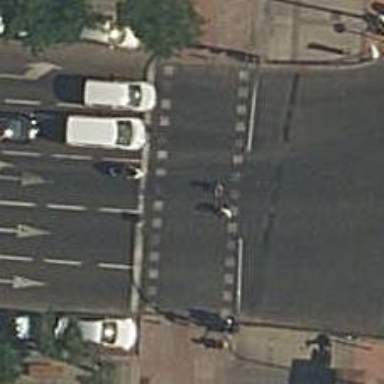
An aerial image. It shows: Road with traffic signals and zebra crossing with traffic signals.